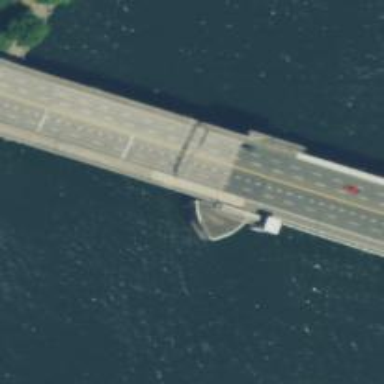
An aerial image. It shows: Footway on truss bridge.